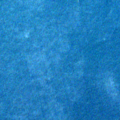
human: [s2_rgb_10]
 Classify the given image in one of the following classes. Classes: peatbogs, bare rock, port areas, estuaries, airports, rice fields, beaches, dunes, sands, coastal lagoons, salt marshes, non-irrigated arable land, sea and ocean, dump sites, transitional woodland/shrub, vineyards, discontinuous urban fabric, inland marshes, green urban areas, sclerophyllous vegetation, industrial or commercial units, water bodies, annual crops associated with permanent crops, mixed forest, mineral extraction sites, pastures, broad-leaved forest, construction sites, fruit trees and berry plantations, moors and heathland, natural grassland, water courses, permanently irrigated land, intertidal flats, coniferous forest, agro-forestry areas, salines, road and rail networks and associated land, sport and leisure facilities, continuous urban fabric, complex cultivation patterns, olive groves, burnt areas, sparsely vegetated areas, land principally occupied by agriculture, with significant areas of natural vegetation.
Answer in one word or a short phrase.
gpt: sea and ocean